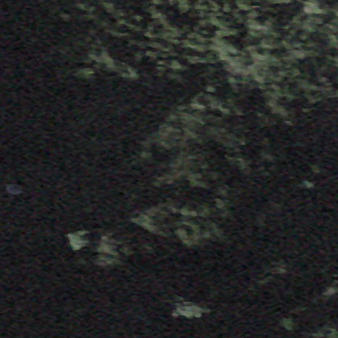
Label: other